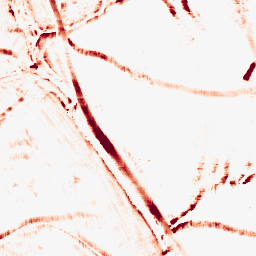
Category: morphological
Decomposition family: morphological_square
Decomposition parameters: operation: opening
size: 10
Upsampling method: bicubic
Upsampling parameters: scale: 2
Upsampling scale: 2